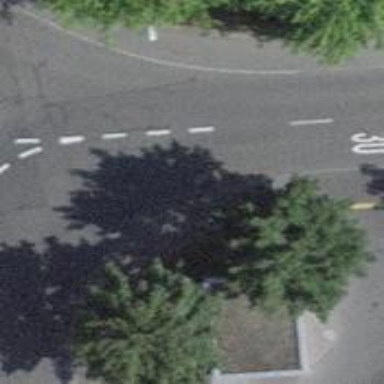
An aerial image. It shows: Kerb serving as barrier.